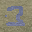
Label: 3